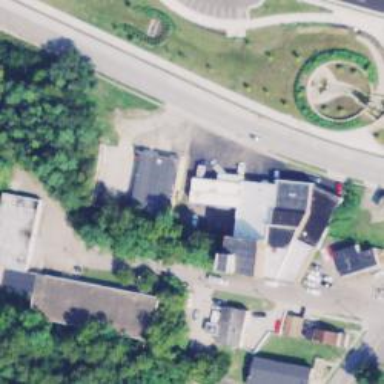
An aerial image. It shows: Building.